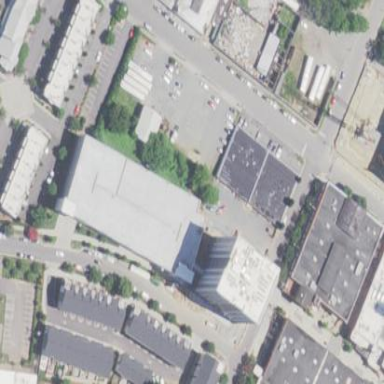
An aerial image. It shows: Multi-storey parking building.